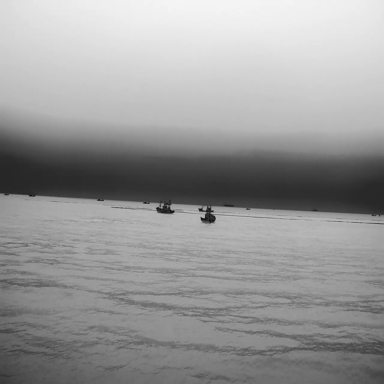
There are ten bulk_carriers in the infrared image.